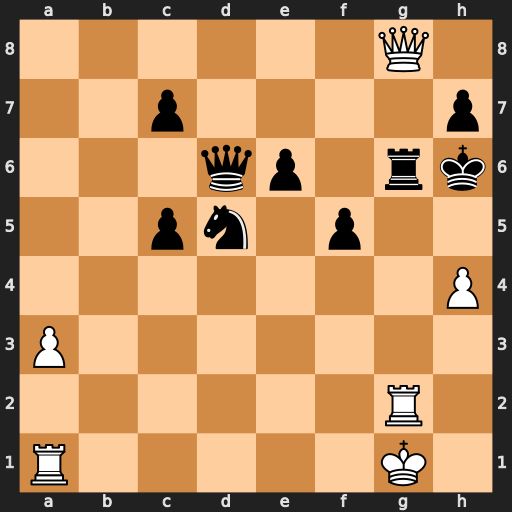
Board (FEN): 6Q1/2p4p/3qp1rk/2pn1p2/7P/P7/6R1/R5K1
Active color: w
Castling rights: -
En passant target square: -
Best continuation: Rxg6+ hxg6 Qh8#